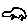
Label: car